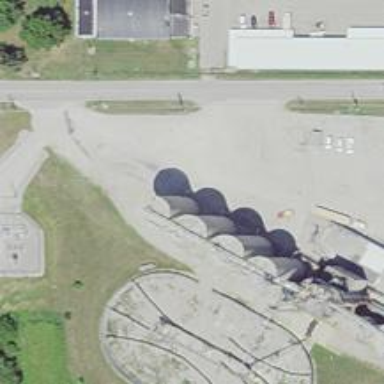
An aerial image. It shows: Silo.